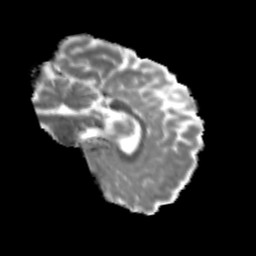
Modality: MD
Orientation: sagittal
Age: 23
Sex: male
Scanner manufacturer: siemens
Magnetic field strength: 3 T
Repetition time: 3.5 s
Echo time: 0.125 s